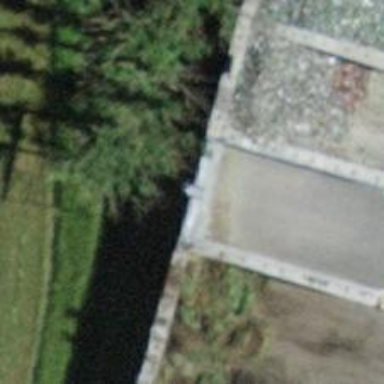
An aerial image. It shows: Wall is shown in the image.